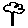
Label: tree